Question: I have a list of weekday's dates and want to insert rows for weekends/public holidays dates and populate data from previous row in SQL. Pls help.

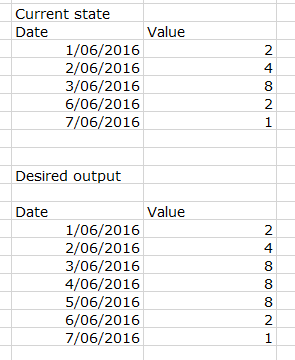
Answer: Your holidays depend on what country you are in. This is the logic used for inserting two days after finding a Friday, similar logic can be applied if you know how to identify holidays, and how long they last.
'''
create table #temp (fechas date, value int)
insert into #temp values ('20160601',2)
insert into #temp values ('20160602',4)
insert into #temp values ('20160603',8)
insert into #temp values ('20160606',2)
insert into #temp values ('20160607',1)
--TABLE
select *, DATEPART(DW,fechas) as dayOfTheWk
into #temp2
from #temp
-- selecting Fridays
declare @Fridays TABLE (fechas date,value int, dayOfTheWk int, nRow int)
insert into @Fridays
select *, DATEPART(DW,fechas) as dayOfTheWk, ROW_NUMBER() over(order by fechas) from #temp
where DATEPART(DW,fechas) = 6
declare @i int = 1, @maxI int
select @maxI = count(1) from @Fridays
while(@i <= @maxI)
begin
declare @x int = 1
while (@x <= 2)
begin
insert into #temp2
select
DATEADD(day,@x,fechas) as fechas, value, DATEPART(DW,DATEADD(day,@x,fechas))
from @Fridays
where nRow = @i
select @x += 1
end
select @i += 1
end
select * from #temp2
fechas value dayOfTheWk
2016-06-01 2 4
2016-06-02 4 5
2016-06-03 8 6
2016-06-04 8 7
2016-06-05 8 1
2016-06-06 2 2
2016-06-07 1 3
'''